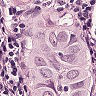
Metastatic tissue present: yes